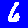
Digit: 6